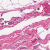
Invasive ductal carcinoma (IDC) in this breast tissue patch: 0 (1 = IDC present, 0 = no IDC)